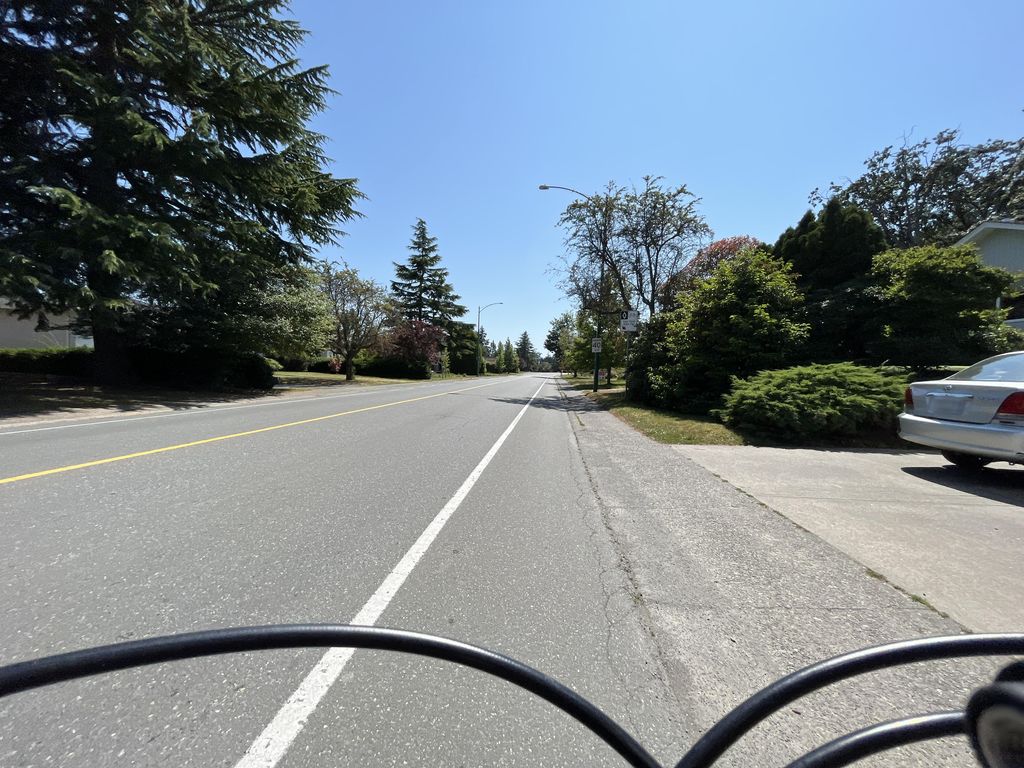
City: victoria